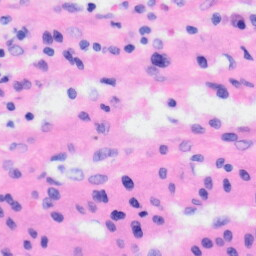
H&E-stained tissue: Liver